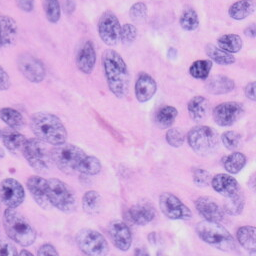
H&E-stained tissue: Skin